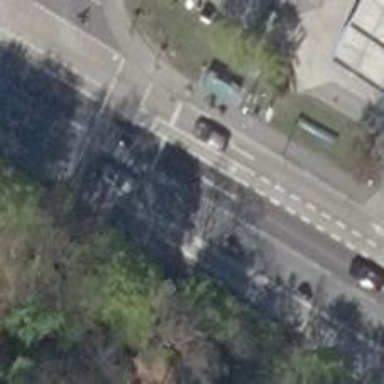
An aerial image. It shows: Public transport stop position.